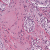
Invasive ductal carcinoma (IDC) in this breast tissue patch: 1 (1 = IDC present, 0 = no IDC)